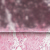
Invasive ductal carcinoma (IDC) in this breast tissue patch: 0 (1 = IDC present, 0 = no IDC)